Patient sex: F
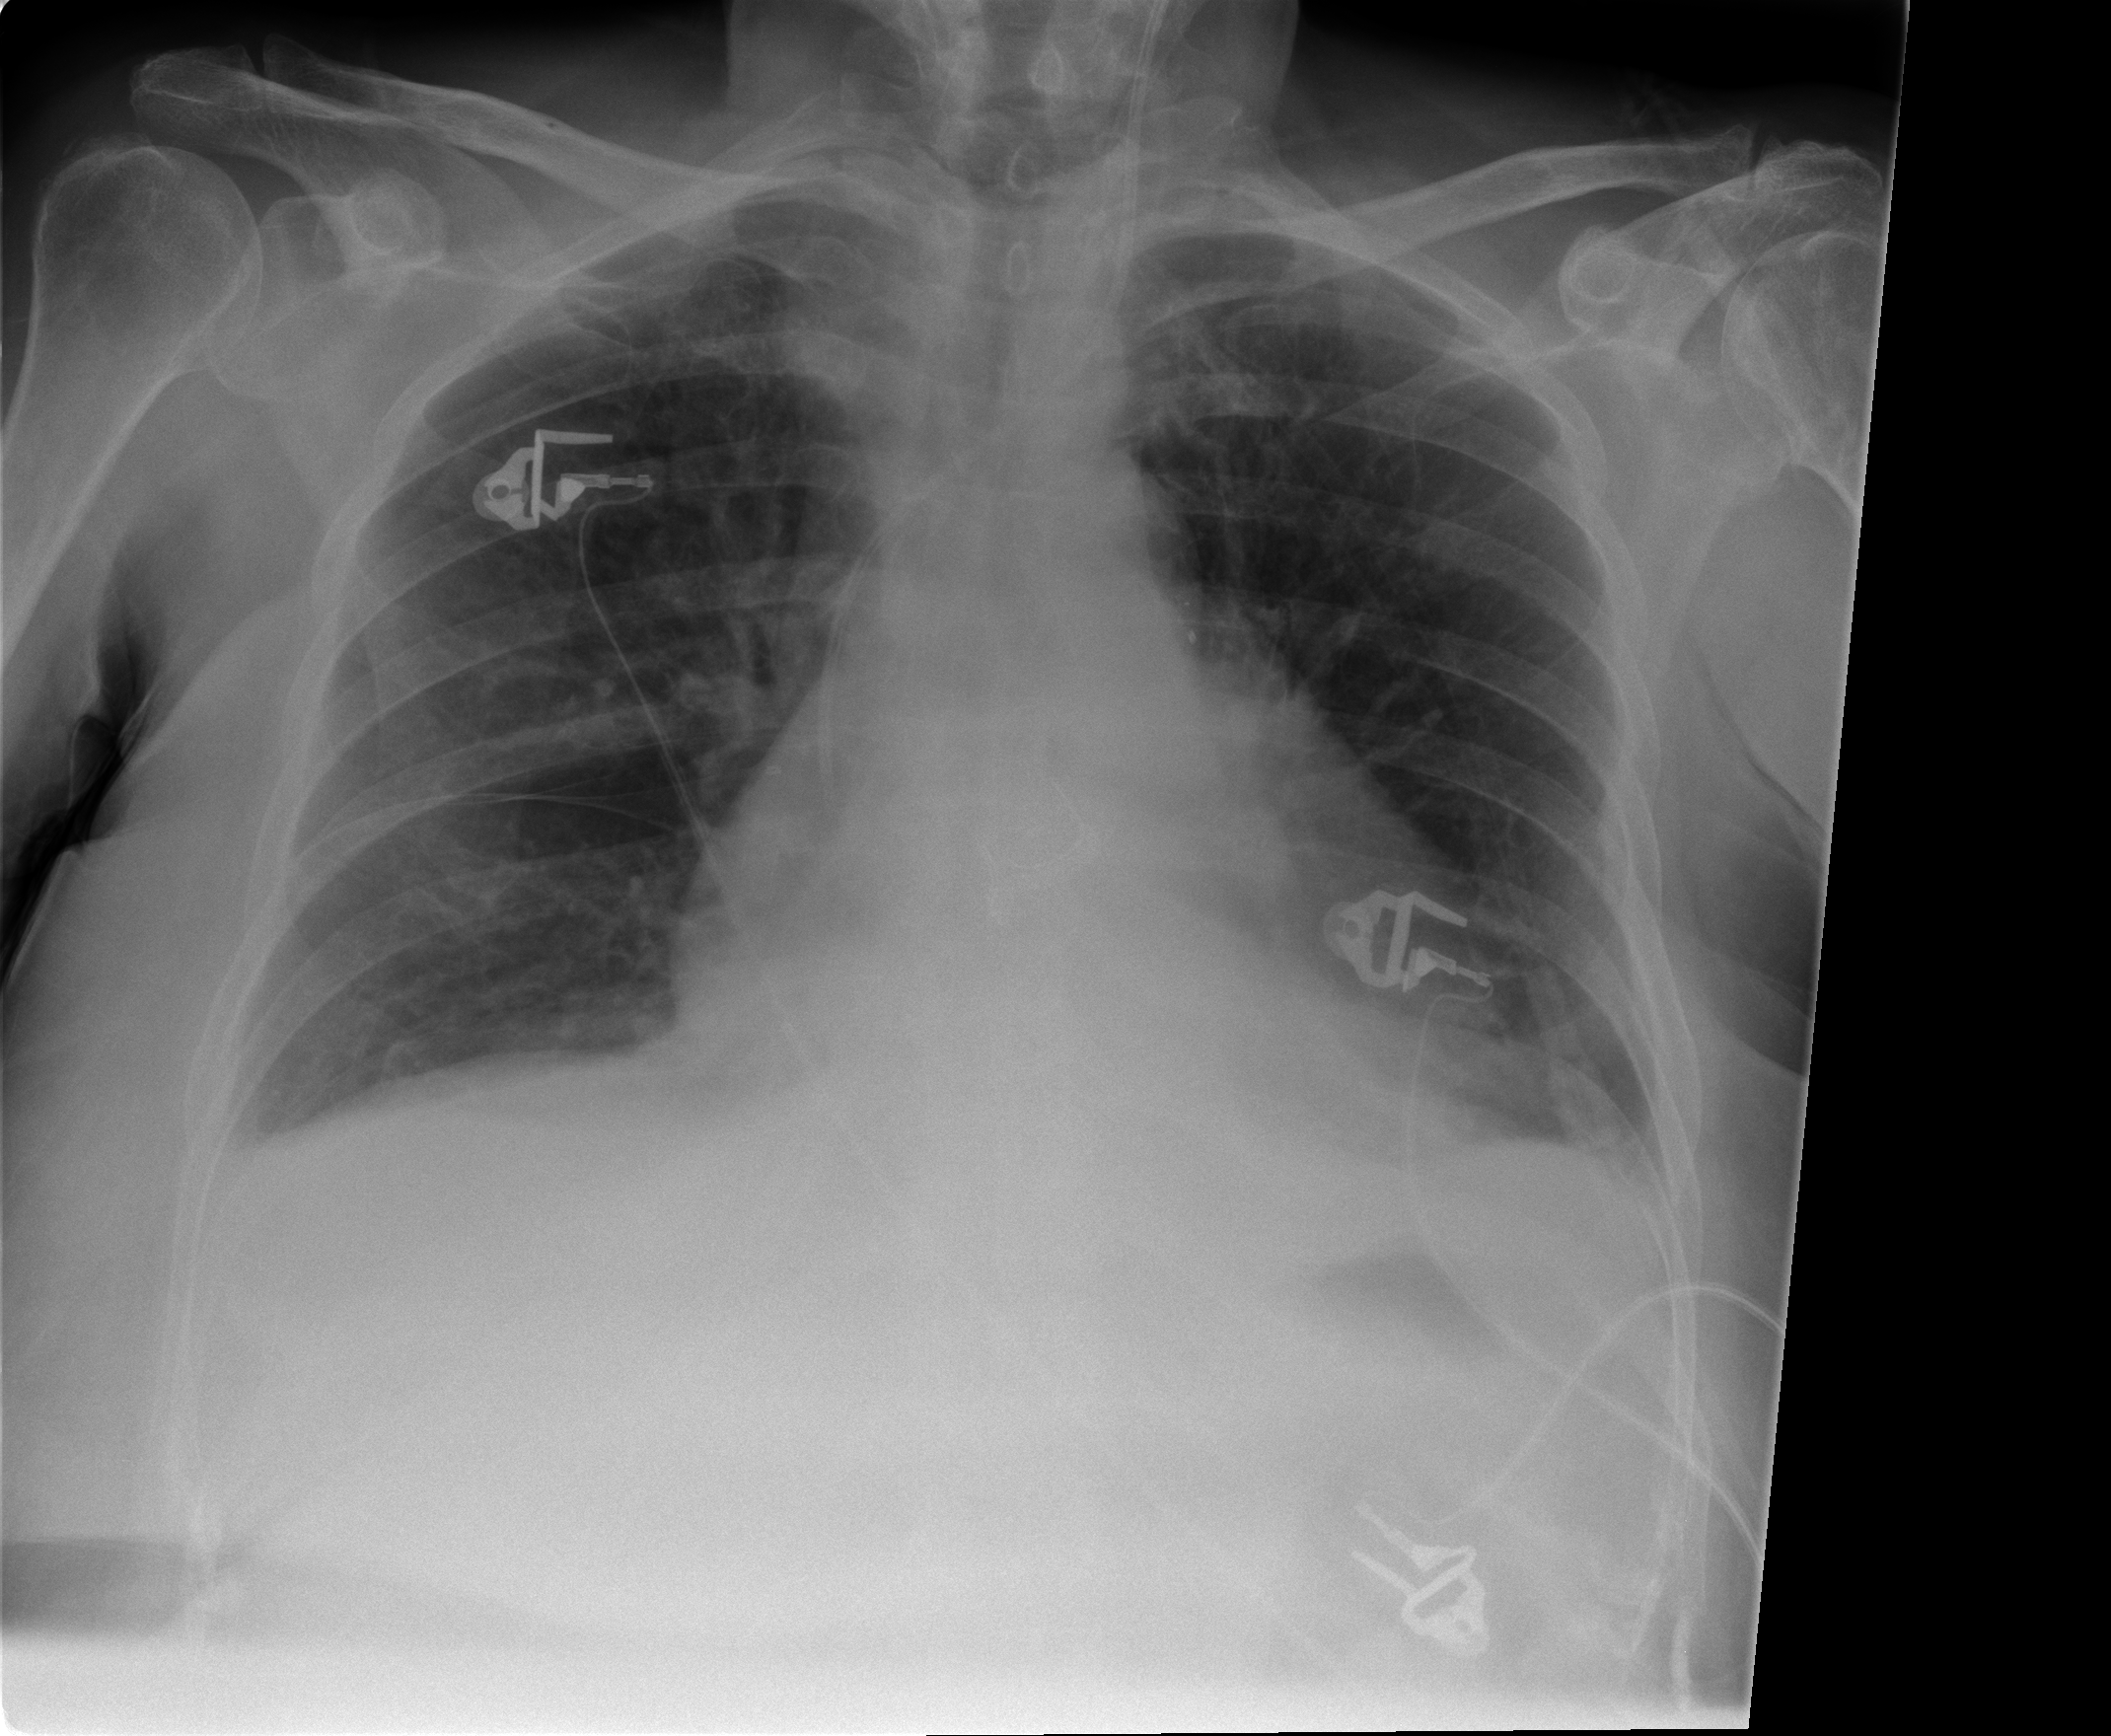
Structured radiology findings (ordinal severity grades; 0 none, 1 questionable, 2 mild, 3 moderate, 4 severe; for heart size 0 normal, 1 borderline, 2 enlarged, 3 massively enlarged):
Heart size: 0
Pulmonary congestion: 0
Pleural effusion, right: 1
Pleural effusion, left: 1
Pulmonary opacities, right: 0
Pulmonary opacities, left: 0
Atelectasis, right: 0
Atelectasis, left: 0